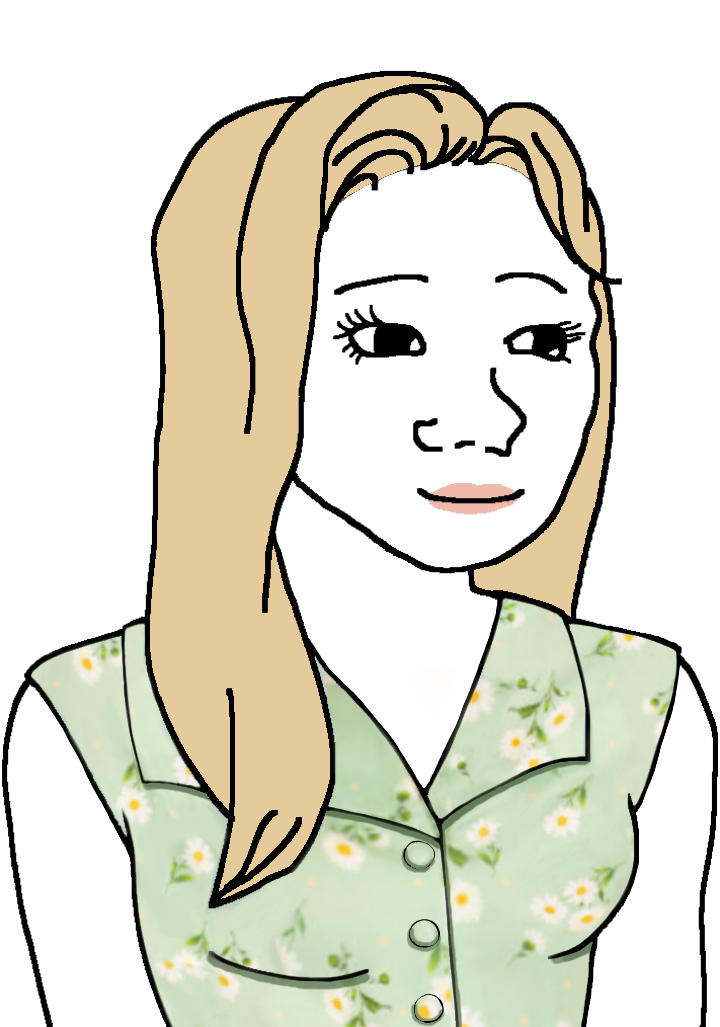
Label: 5_Trad_Wife